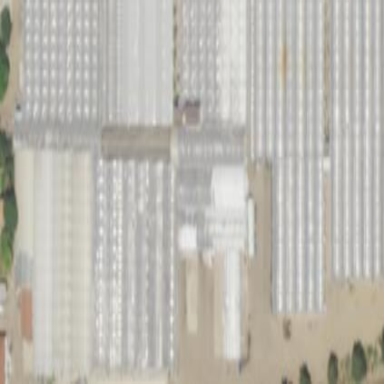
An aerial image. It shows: Warehouse.